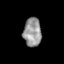
Tissue: skin
Cell type: Epithelial cells
Senescence score: 0.2811
Nuclear area (px): 505
Mean DAPI intensity: 149.887